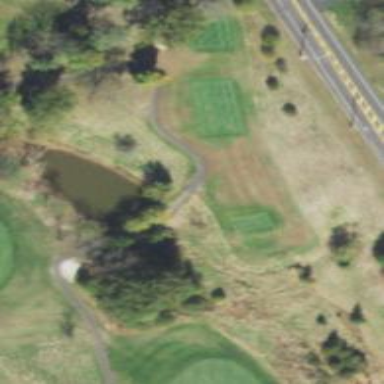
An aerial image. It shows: Golf tee on grassy land.